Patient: sex M, age 67
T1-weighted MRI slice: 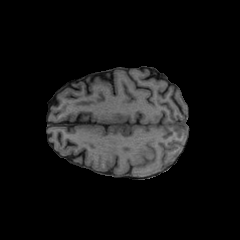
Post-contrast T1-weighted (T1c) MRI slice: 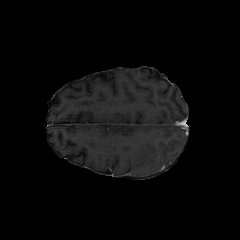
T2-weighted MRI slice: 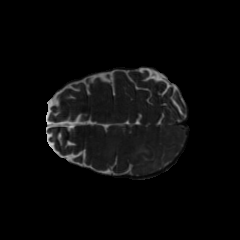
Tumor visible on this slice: yes
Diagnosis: Glioblastoma, IDH-wildtype
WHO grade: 4